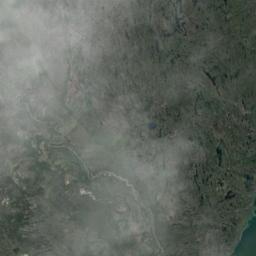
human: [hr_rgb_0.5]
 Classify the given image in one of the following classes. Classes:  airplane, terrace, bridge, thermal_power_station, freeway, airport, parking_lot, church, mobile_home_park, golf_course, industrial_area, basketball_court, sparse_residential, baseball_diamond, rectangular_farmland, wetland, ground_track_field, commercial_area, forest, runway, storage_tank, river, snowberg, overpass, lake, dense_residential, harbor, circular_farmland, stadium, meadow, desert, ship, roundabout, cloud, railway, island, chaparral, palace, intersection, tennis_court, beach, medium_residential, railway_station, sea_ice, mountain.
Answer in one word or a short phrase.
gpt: cloud